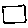
Label: square